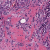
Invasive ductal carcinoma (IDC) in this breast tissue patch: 1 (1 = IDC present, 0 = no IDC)